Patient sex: M
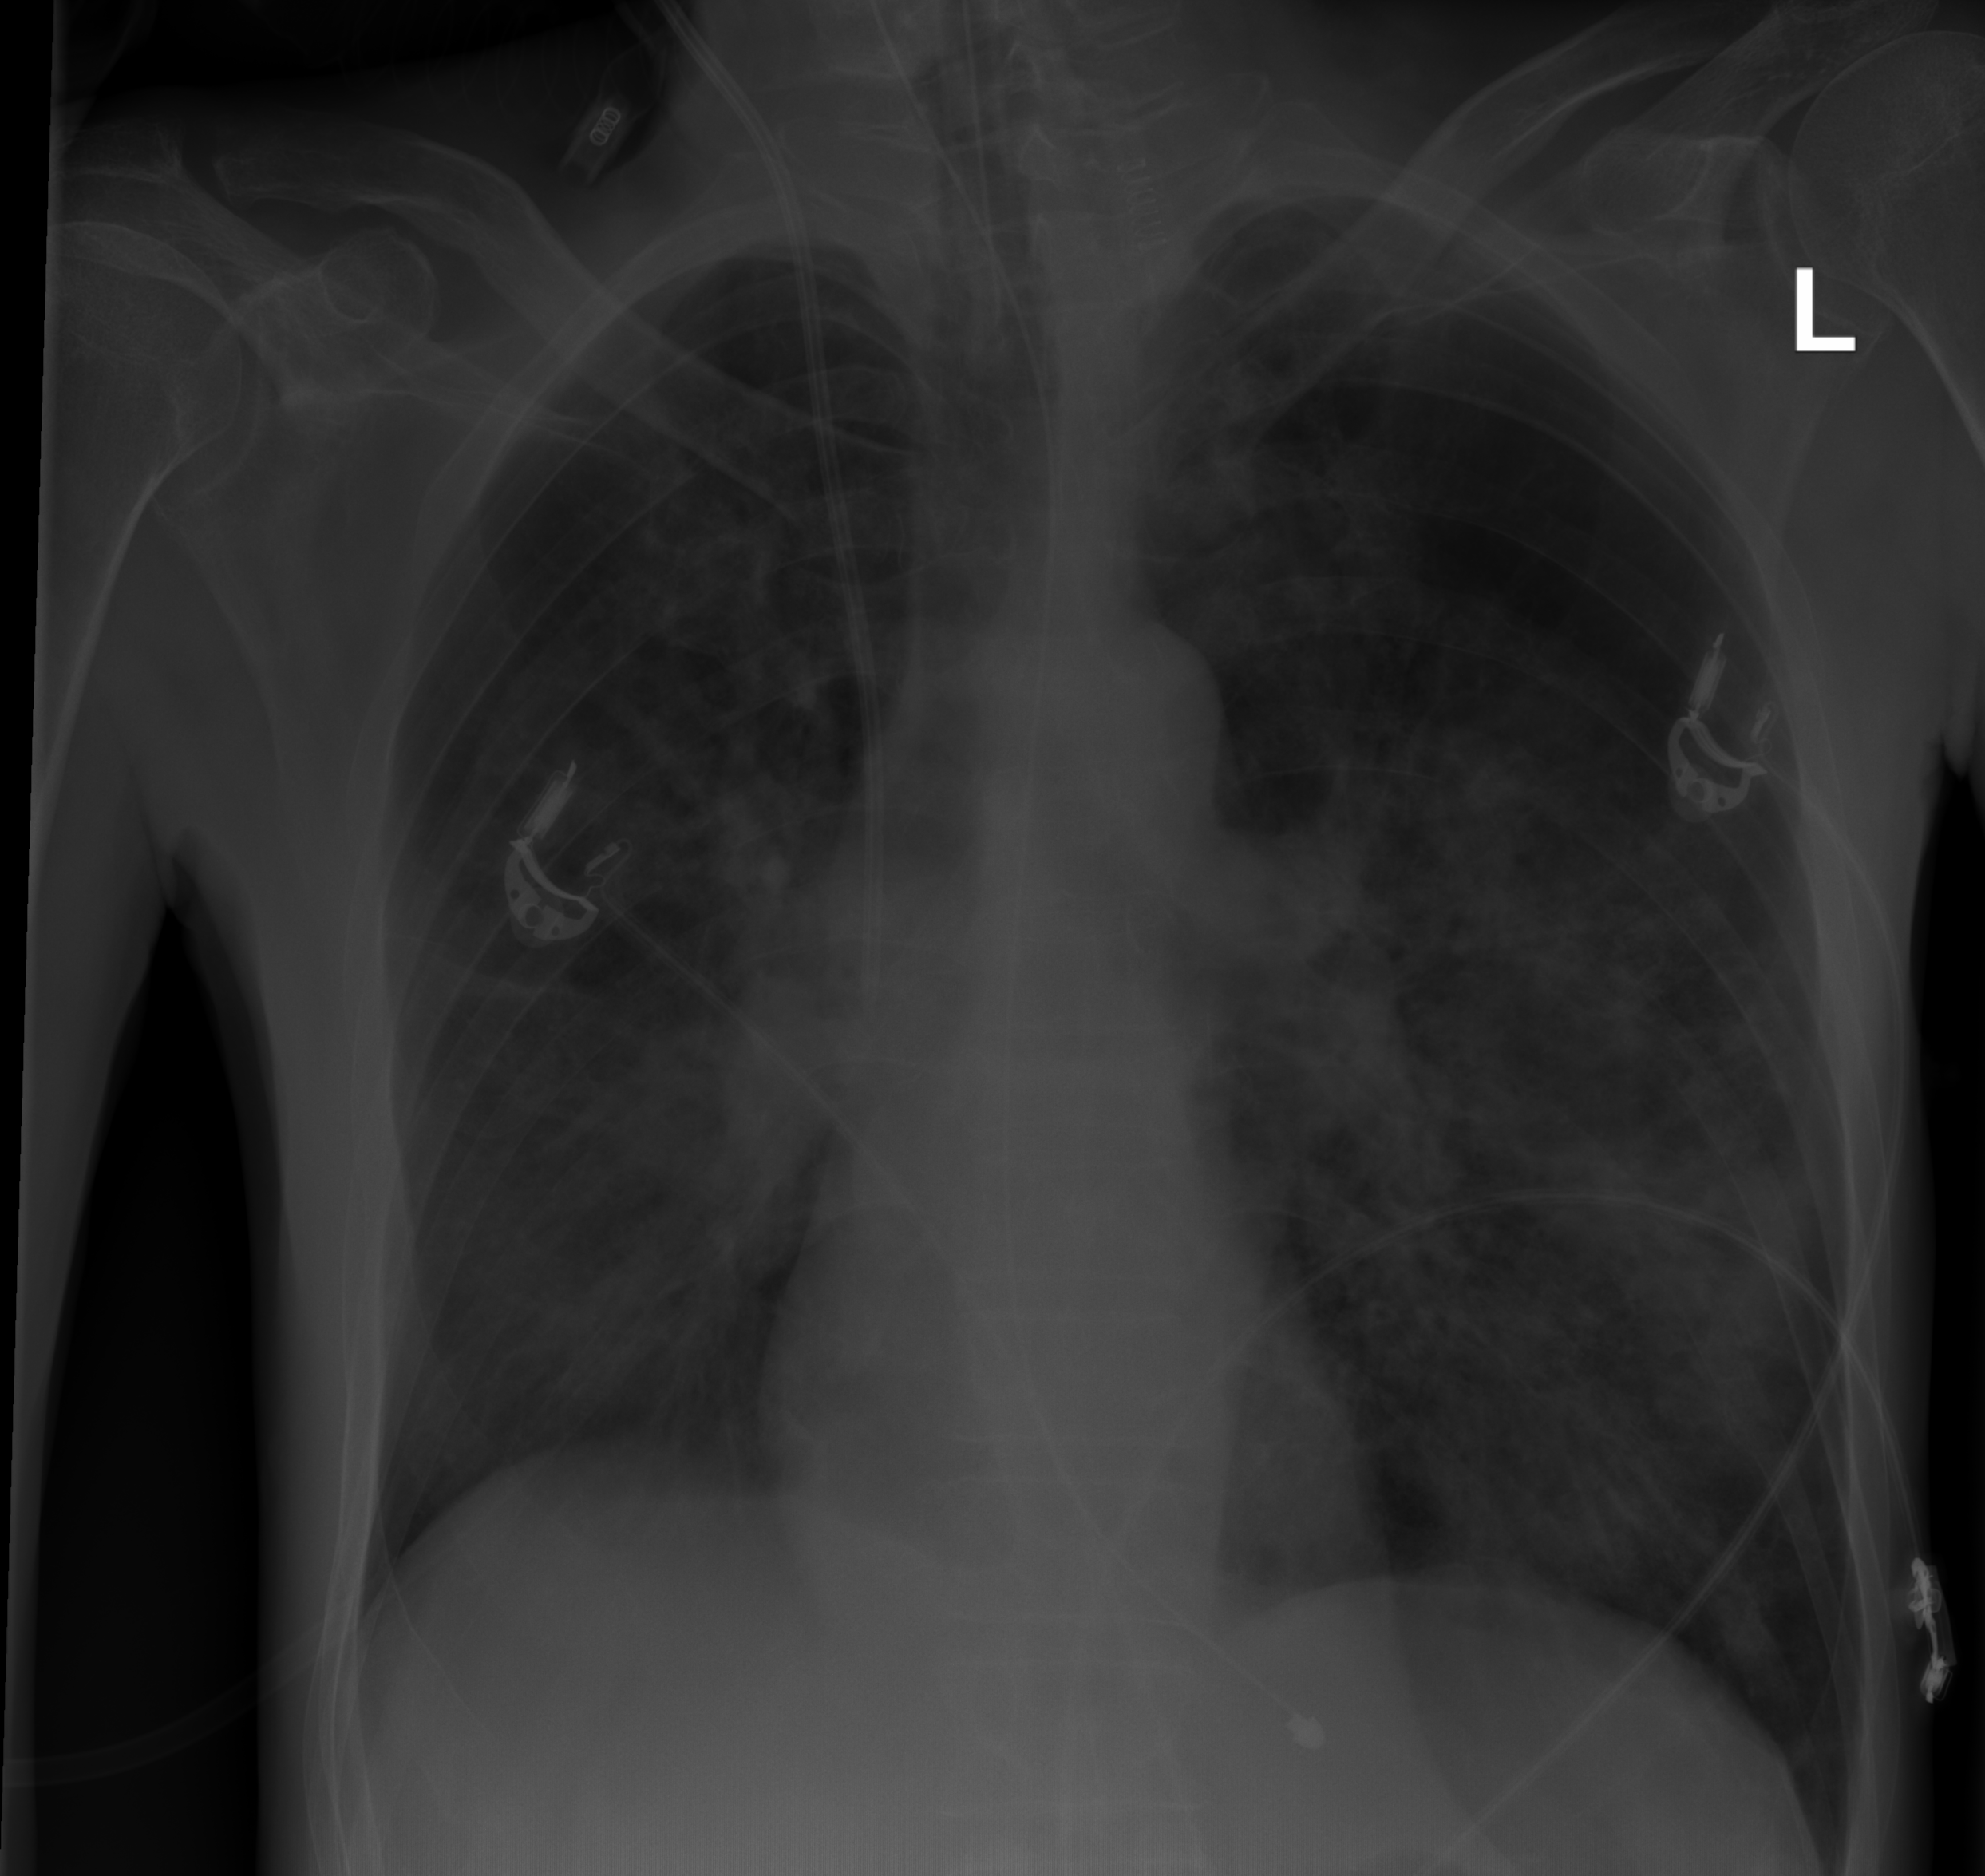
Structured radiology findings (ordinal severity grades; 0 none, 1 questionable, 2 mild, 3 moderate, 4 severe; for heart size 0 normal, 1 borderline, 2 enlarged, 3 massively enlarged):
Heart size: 0
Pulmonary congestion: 0
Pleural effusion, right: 0
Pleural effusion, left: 2
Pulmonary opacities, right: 3
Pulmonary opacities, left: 3
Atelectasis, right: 1
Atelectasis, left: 1